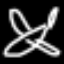
Label: airplane